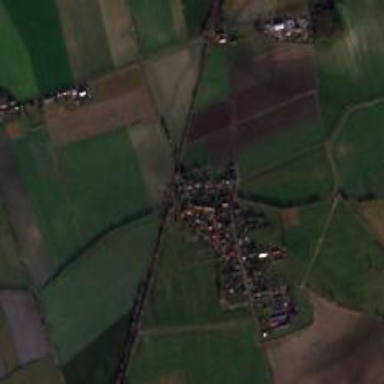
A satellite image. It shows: Village.